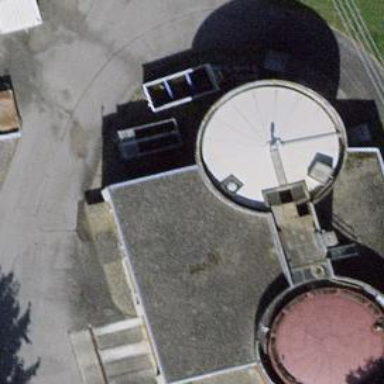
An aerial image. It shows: Building with storage tank.